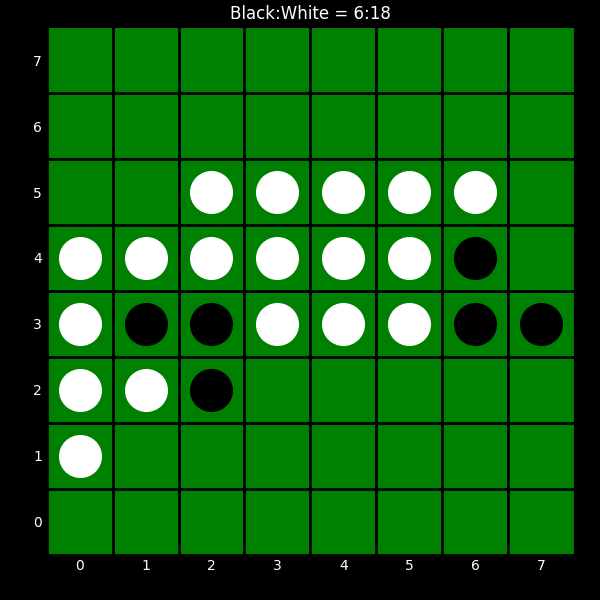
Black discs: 6
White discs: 18